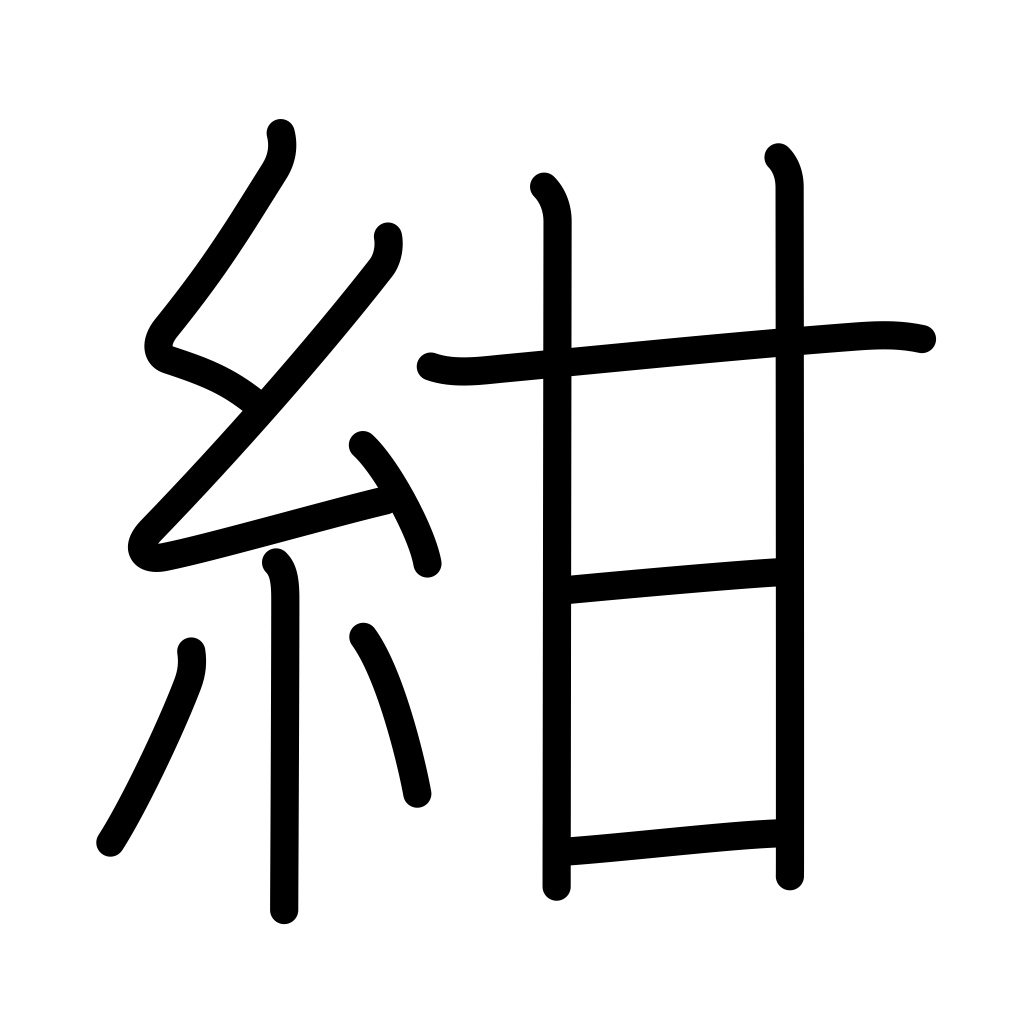
Meaning: dark blue, navy